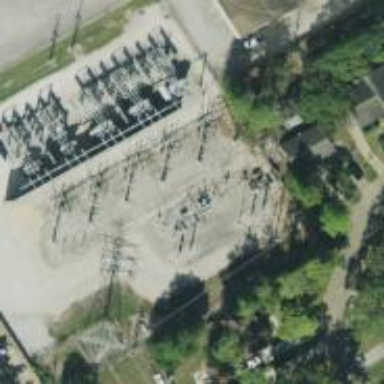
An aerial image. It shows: Switch used for power control.